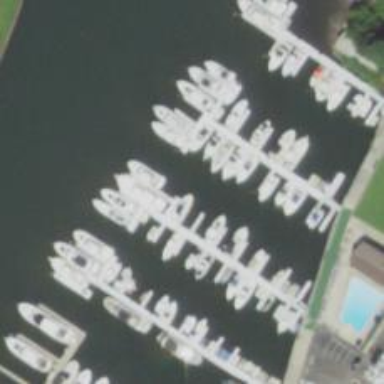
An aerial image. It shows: Dock located along the waterway.